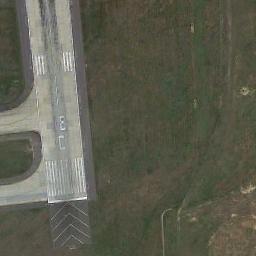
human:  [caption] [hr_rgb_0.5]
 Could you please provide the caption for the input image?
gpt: Next to the runway is a green lawn with white '8L' and short-line signs .

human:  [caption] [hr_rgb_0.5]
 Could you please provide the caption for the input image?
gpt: The runway is surrounded by grass .

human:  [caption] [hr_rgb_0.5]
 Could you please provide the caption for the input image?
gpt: The runway is on the grass .

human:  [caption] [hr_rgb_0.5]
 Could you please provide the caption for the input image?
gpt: The runway with some markings goes through the lawn .

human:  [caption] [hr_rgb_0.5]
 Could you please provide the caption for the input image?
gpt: There are green lawns beside the runway .